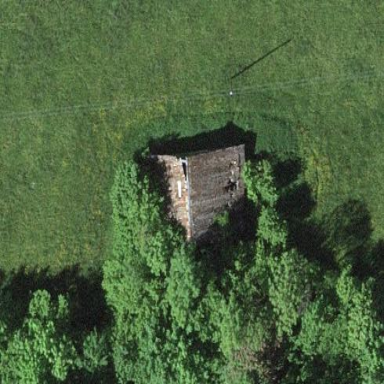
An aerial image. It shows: Rural barn.